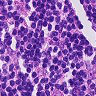
Metastatic tissue present: no